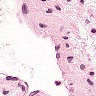
Metastatic tissue present: no